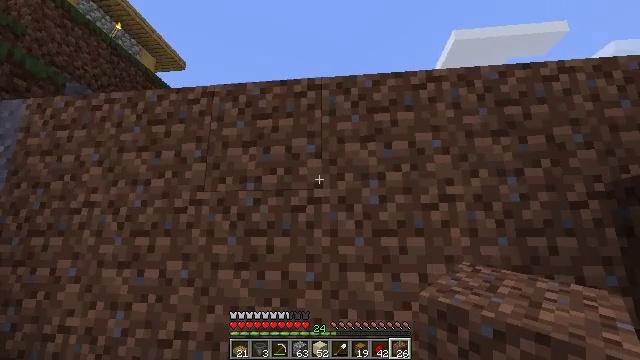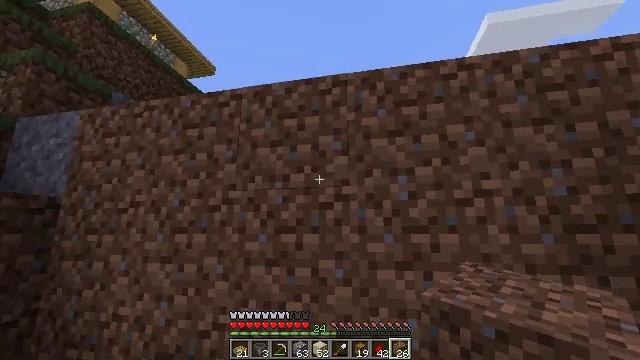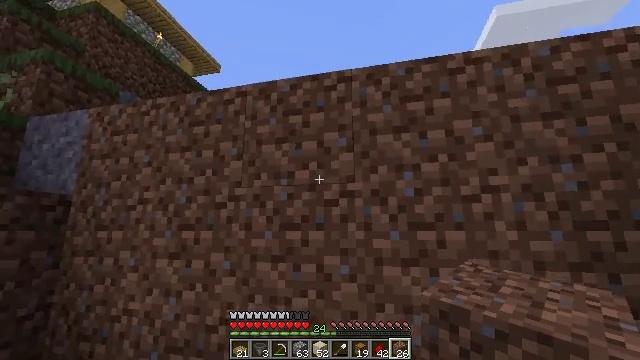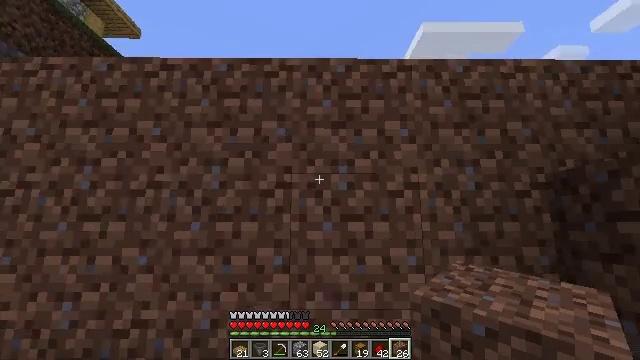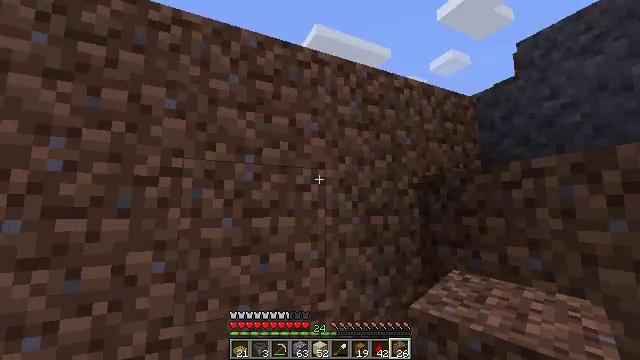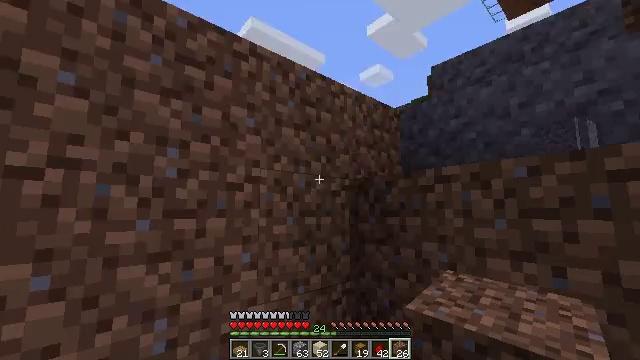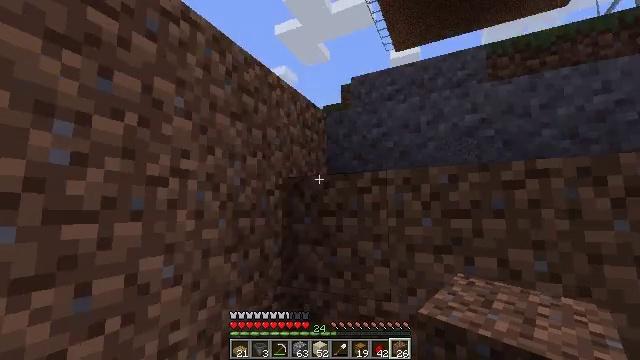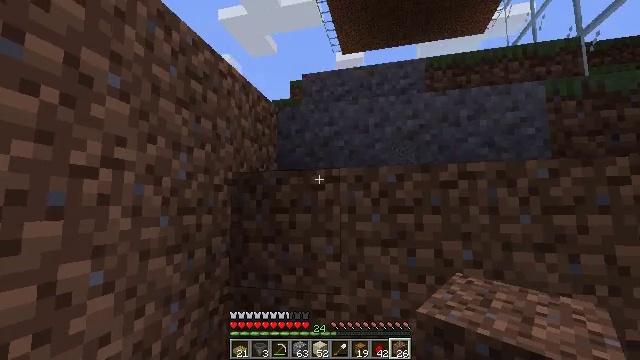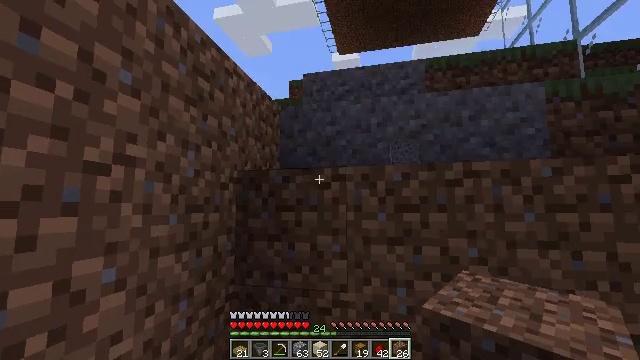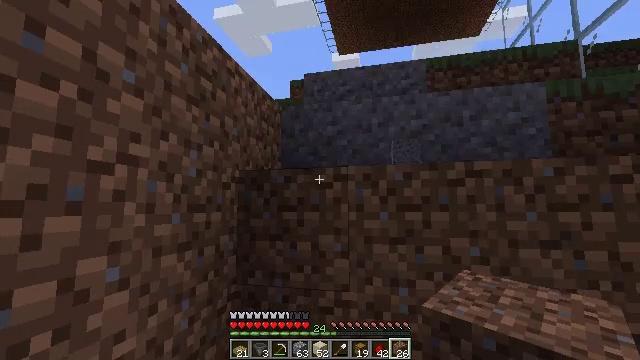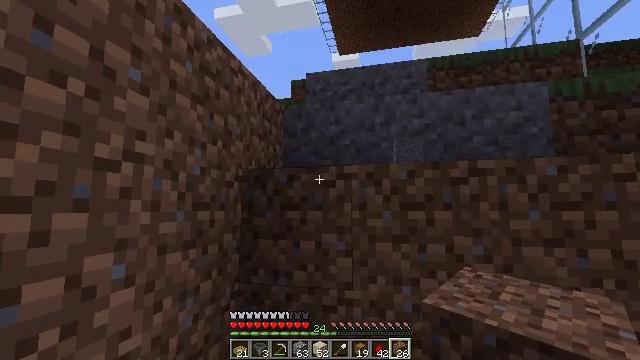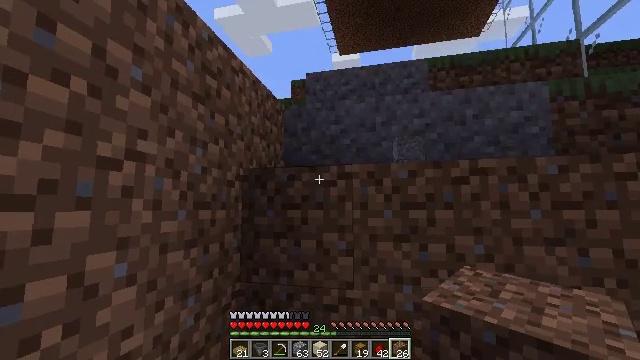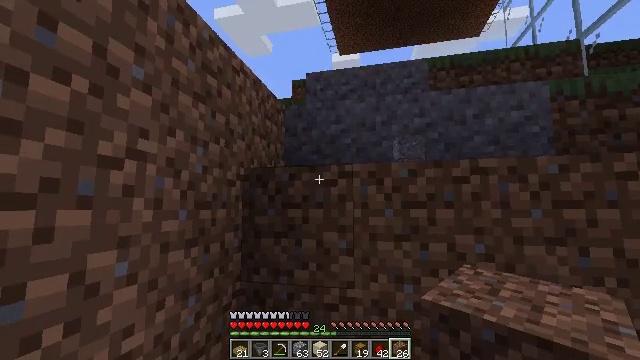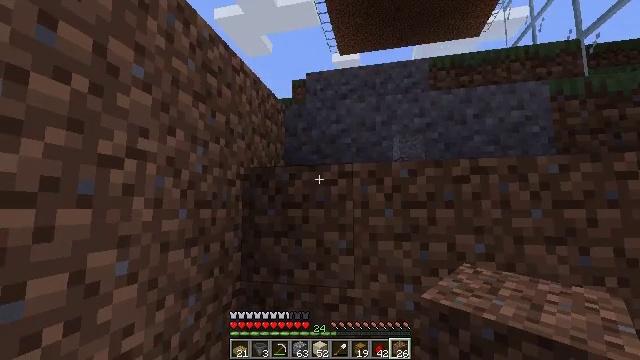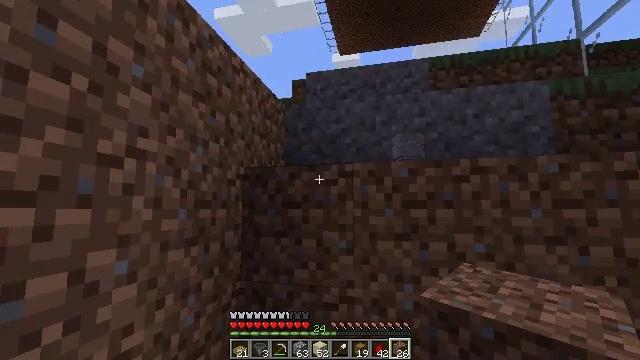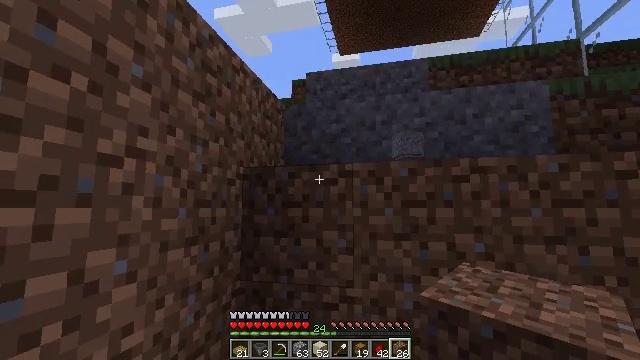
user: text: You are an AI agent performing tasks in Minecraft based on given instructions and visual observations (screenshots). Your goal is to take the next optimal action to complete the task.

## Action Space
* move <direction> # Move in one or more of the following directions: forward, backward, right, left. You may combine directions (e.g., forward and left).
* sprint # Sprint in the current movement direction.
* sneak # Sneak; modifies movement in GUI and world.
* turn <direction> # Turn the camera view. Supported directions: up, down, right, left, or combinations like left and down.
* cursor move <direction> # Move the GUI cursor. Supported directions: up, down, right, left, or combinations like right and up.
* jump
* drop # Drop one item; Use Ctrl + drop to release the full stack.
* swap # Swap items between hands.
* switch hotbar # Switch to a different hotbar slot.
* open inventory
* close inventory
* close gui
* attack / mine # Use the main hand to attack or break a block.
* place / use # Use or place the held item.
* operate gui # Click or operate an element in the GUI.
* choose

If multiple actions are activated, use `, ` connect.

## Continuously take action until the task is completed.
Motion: motion action
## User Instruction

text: Dig through gravel to clear a path.
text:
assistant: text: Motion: turn left
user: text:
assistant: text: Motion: turn left
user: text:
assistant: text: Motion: move forward and move left, turn right and down
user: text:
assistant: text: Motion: move forward and move left, turn right and down
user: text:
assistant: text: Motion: move forward and move left, turn right
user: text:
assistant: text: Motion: move left, turn right
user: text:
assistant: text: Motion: turn right
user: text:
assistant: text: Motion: turn right
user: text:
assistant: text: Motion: no_op
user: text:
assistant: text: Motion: no_op
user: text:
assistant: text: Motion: no_op
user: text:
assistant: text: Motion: no_op
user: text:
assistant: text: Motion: no_op
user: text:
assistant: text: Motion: no_op
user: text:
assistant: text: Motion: no_op
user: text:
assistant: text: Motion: no_op
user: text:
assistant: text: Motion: turn right
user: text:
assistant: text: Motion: turn right
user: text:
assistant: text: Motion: turn right
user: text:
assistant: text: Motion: move forward, turn right and up
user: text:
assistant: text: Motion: move forward and move left, turn right and up
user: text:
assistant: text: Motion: move forward and move left, turn right and up
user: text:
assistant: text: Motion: move left
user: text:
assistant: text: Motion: no_op
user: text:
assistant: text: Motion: no_op
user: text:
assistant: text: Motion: no_op
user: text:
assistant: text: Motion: no_op
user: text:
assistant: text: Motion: turn right
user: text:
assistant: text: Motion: turn right
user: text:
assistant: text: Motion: turn right